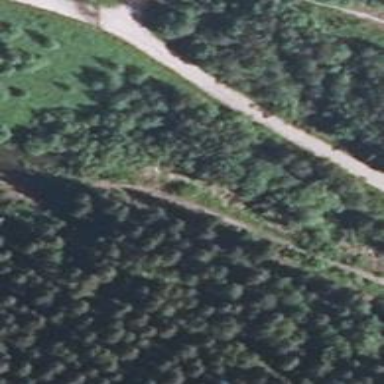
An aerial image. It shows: Path.